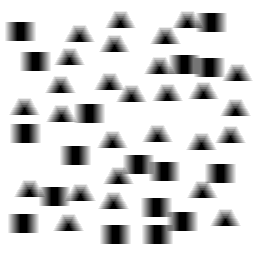
Squares: 17
Triangles: 27
Stars: 0
Total shapes: 44